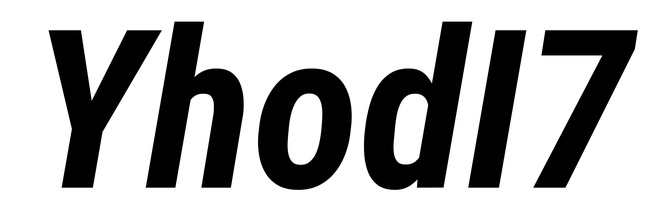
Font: Roboto-Italic_Condensed_Bold_Italic